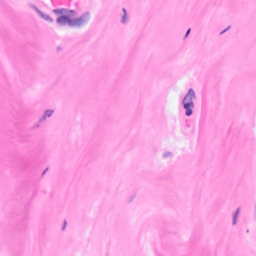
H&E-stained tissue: Breast